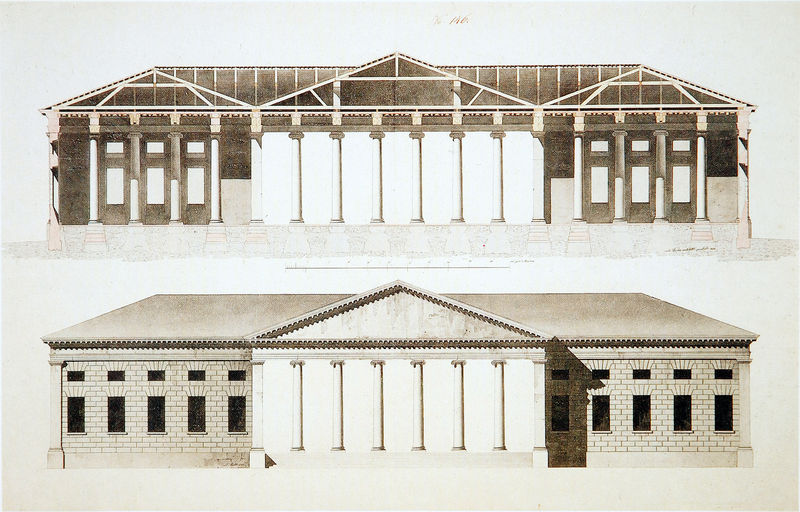
Titel: Markthalle am Viktualienmarkt in München, Aufriss und Längsschnitt
Künstler: Carl von Fischer
Standort: München
Institution: Architektursammlung der Technischen Universität
Schlagwörter: himmel, schatten, weiß, aquarell, dreieck, stadt, braun, fenster, grau, hell, licht, marmor, pfeiler, raum, schwarz, skizze, säule, säulen, zeichnung, dach, gebäude, haus, schloss, beige, wand, architektur, sockel, stein, steine, flach, decke, drei, innen, klassizismus, front, renaissance, stock, deutschland, schrift, papier, leiste, ansicht, fassade, italien, zwei, giebel, mauer, ziegel, grafik, backstein, latten, grisaille, pilaster, sepia, treppe, spitz, symmetrie, streng, seitenansicht, aufgang, balken, innenansicht, stufen, bretter, galerie, halle, harmonie, symetrie, eingang, fugen, laviert, außen, innenhof, kolonnen, berlin, gerüst, antike, münchen, palast, palazzo, mauerwerk, symmetrisch, druck, schnitt, schwarz-weiss, radierung, stich, gross, quer, bahnhof, reihe, koloriert, bleistift, dachstuhl, holzdecke, entwurf, tinte, unvollendet, architrav, arkaden, kapitelle, rom, kapitell, fries, dreiecksgiebel, portal, rustika, villa, rückansicht, sims, öffnung, seiten, gesims, frontalansicht, quader, risalit, dekce, mauern, walmdach, einfarbig, ionisch, portikus, manierismus, konstruktion, rechteckig, griechenland, vorderansicht, ionische säulen, plan, korinth, licht und schatten, tempel, museum, dorisch, breit, korinthisch, kupferstich, klassik, träger, streben, querschnitt, perlenband, preußen, majestätisch, zierleiste, holzbalken, römisch, dreiteilig, glyptothek, klassisch, kapitel, dachbalken, luke, basilika, gebälk, klenze, säulenhalle, klassizistisch, historisch, backsteine, säulengang, pfetten, riss, bauwerk, aufbau, geison, massstab, traktat, aufriss, tempelfront, tympanon, kollonade, bauzeichnung, profanbau, außenansicht, bauplan, architekt, ionische ordnung, fenste, atrium, fundament, säulenordnung, parallele, kubus, palladio, dorische ordnung, wandelhalle, vorhalle, längsschnitt, vergleich, verstärkung, first, oberlicht, strebewerk, dorische säulenordnung, panteon, kolumne, palladianismus, alberti, mantua, zahnfries, architektonischer aufriss, christian zais, computergeneriert, dachkonstruktion, einheitliche axiale belichtung, festsaal, ghiberti, gleichschenkligkeit, grundform, hallenbau, ionisches kapitel, kurhaus, kurhaus wiesbaden, lichtarchitektur, m.g., markthalle, maximilianstraße, neoklassik, neostil, offenes dach, riesig, rustico, seitenriss, skulpturensammlung, spizt, strichzeichnung, suprafenster, säulenordung, tempelportal, travee, veneto, zahnschnittfries, jonische säulen, mauersteine, unvollständig, grieschisch, palazzo del té, hinkel, abb, außen und innen